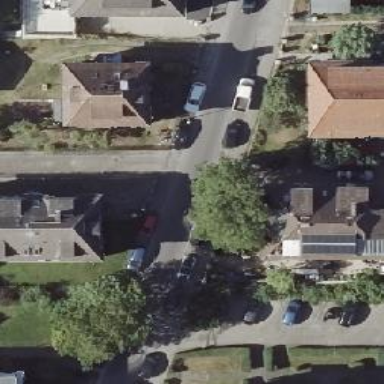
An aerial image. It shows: Residential road with sidewalk on the left side.